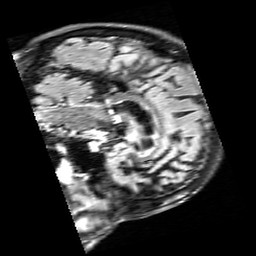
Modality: FLAIR
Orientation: sagittal
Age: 80
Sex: female
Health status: healthy
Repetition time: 12 s
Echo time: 0.095 s